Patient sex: M
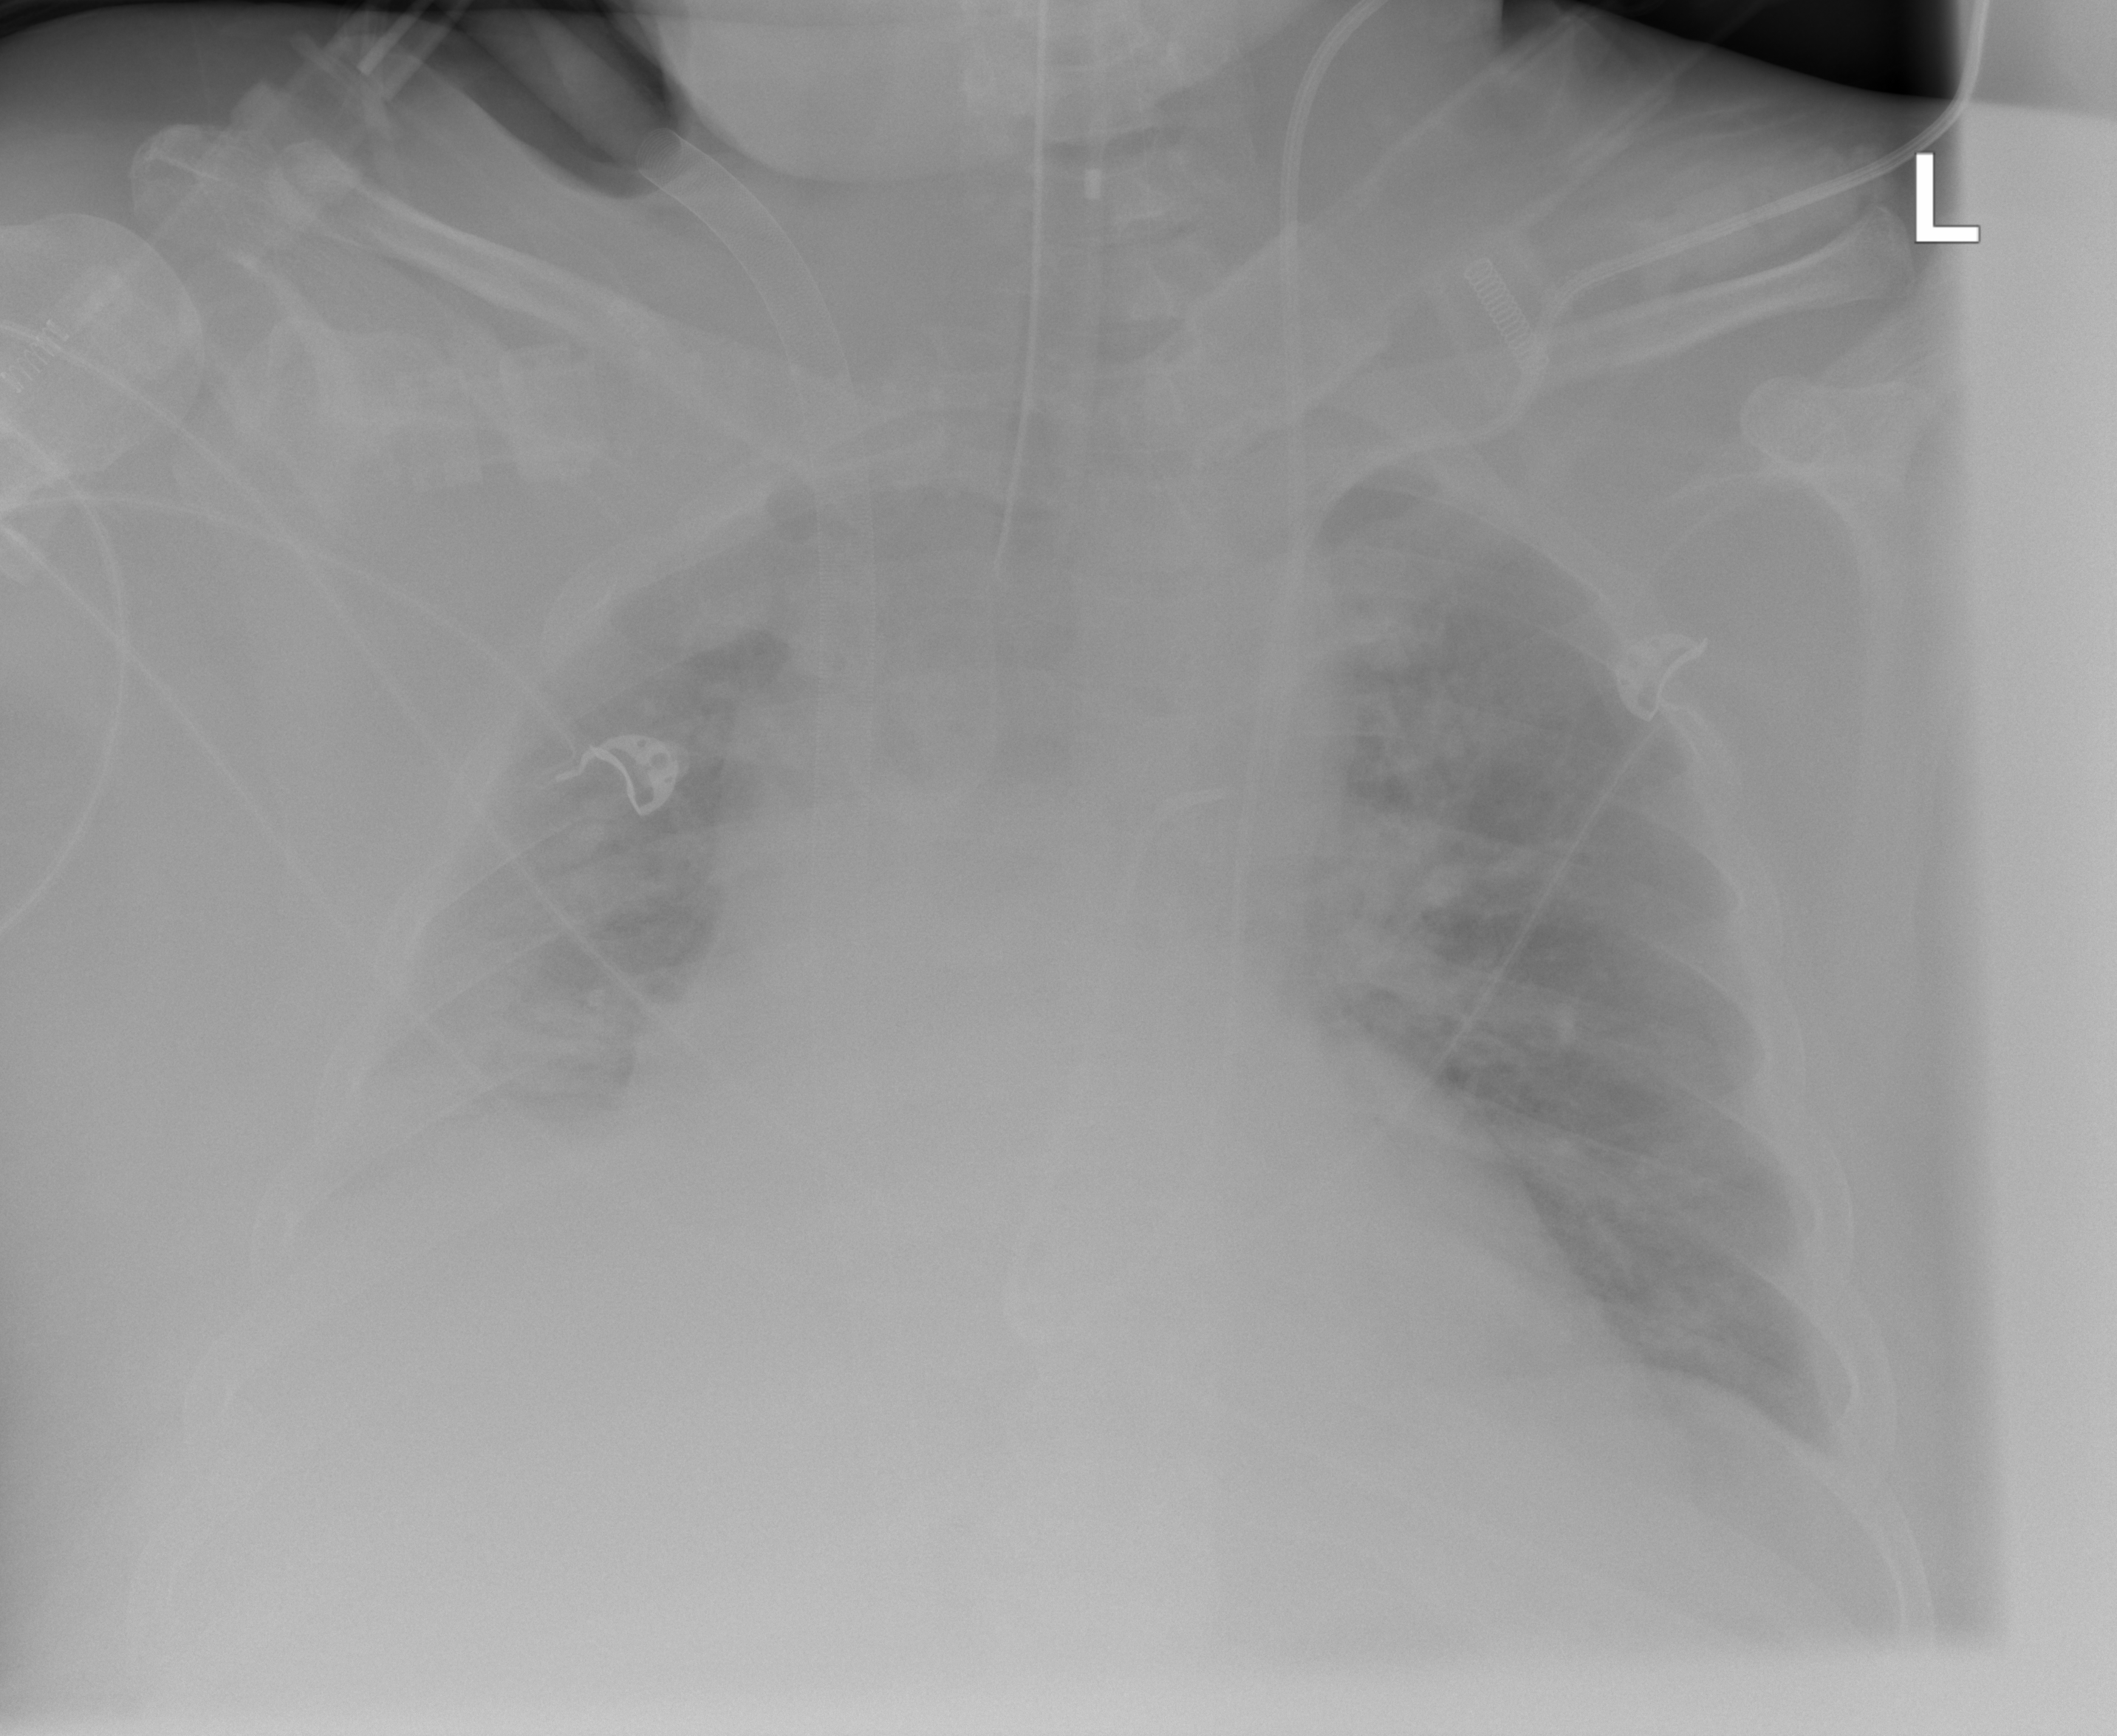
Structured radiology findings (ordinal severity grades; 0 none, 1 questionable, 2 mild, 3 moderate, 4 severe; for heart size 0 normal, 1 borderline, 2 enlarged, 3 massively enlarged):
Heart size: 2
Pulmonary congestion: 0
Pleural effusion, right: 0
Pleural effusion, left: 0
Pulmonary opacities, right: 2
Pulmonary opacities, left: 0
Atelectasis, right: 2
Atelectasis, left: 0